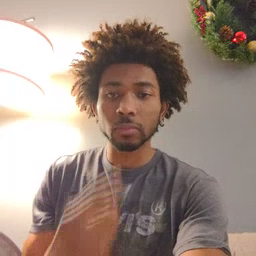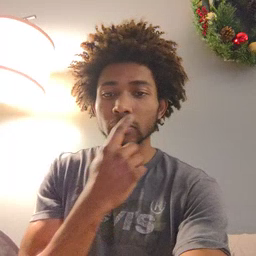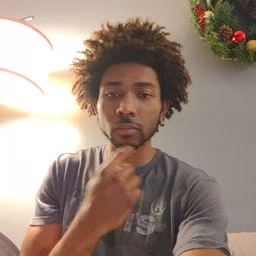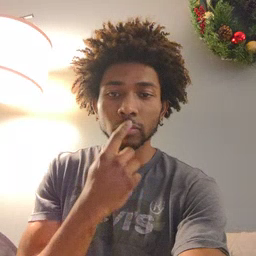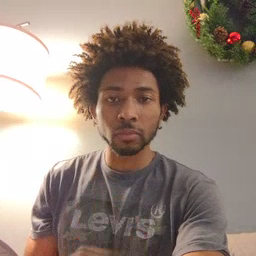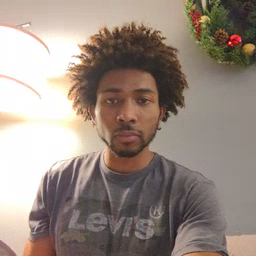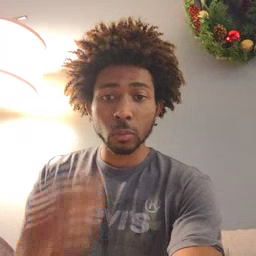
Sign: mouth